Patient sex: M
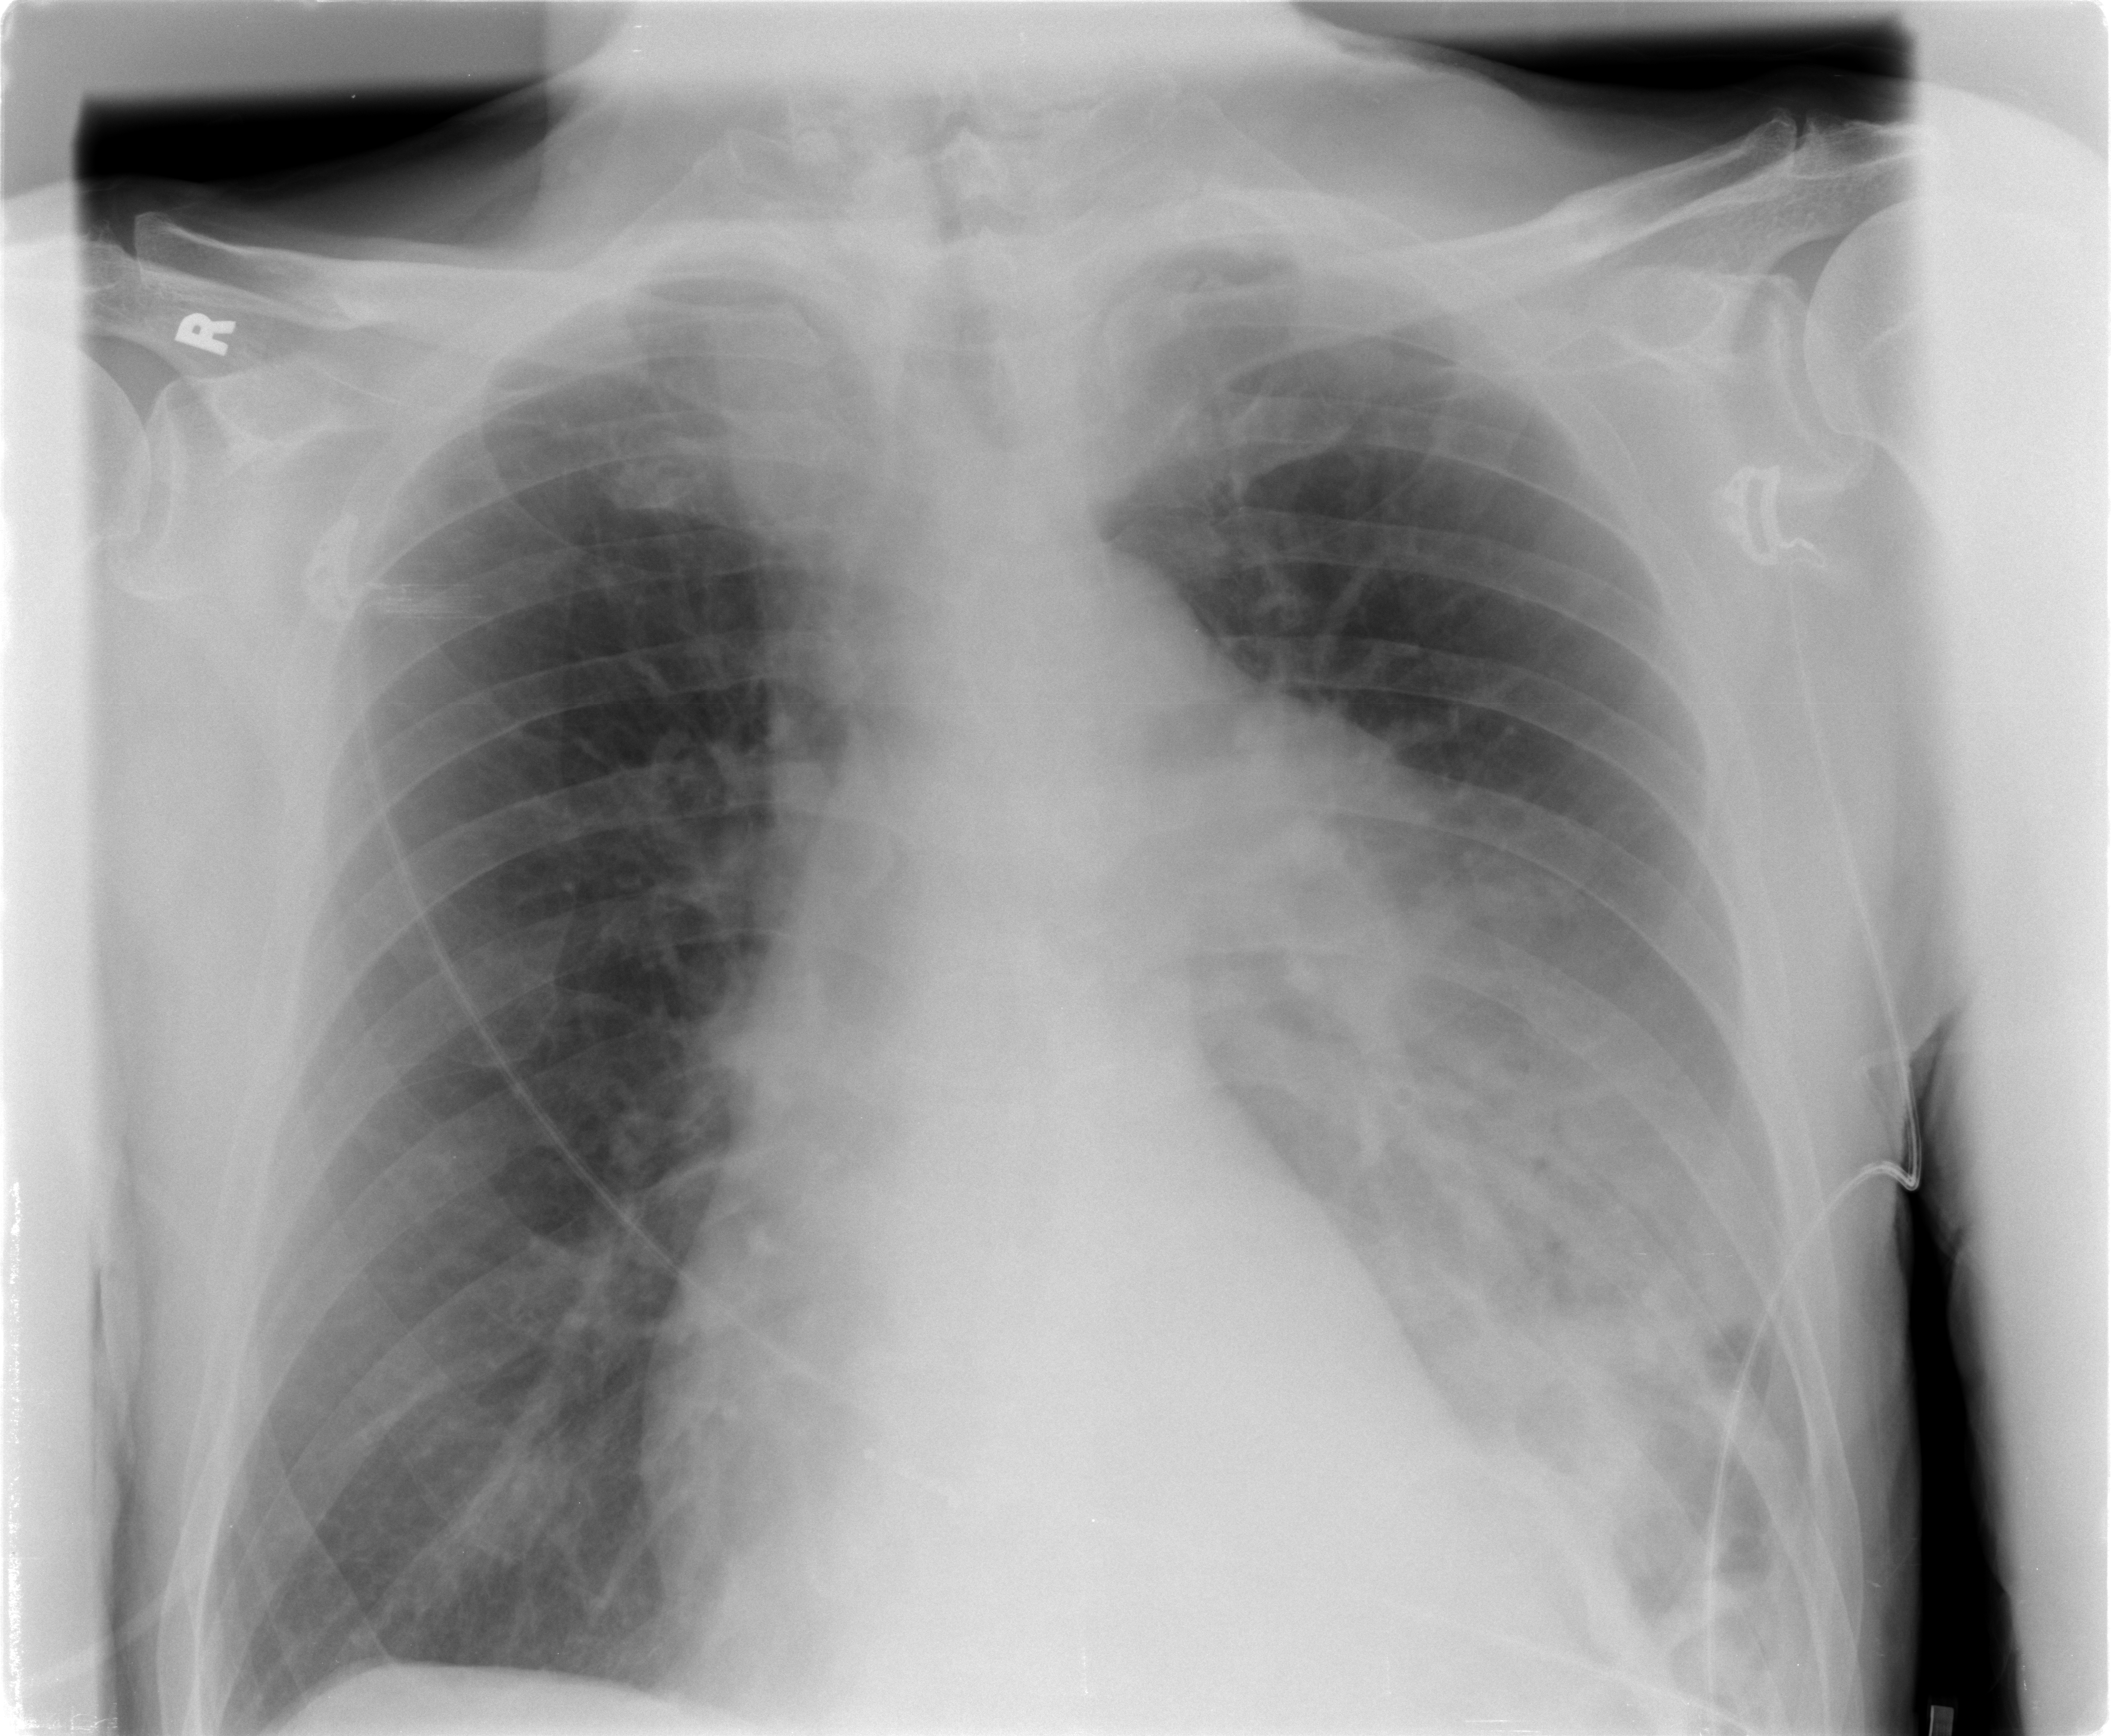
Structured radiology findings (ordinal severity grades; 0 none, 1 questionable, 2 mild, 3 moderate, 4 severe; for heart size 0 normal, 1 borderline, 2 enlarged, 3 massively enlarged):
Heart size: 2
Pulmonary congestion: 0
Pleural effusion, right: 0
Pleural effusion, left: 3
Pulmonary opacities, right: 0
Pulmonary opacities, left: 3
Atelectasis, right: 0
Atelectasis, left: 3